Question: I'm using IntelliJ IDEA 13 with Java 8 and wonder how to autocomplete lambdas. Before Java 8 I used anonymous inner classes of course. I auto completed by typing "new" and hitting +:

and choosing the first option.
Now with Java 8 I want to generate lambdas as well, inferring parameters and all, but I can't find autocompletion for it.
Note, this above example is quite easy, but when you have multiple parameters with generic types, e.g. JavaFX Listeners and the like, autocompletion comes in handy.
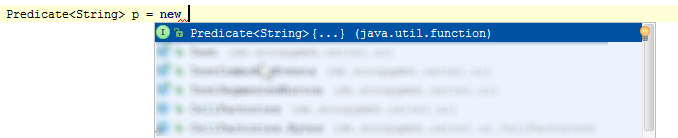
Answer: In Windows or Linux, it's +
In Mac OS, it's ++